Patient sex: F
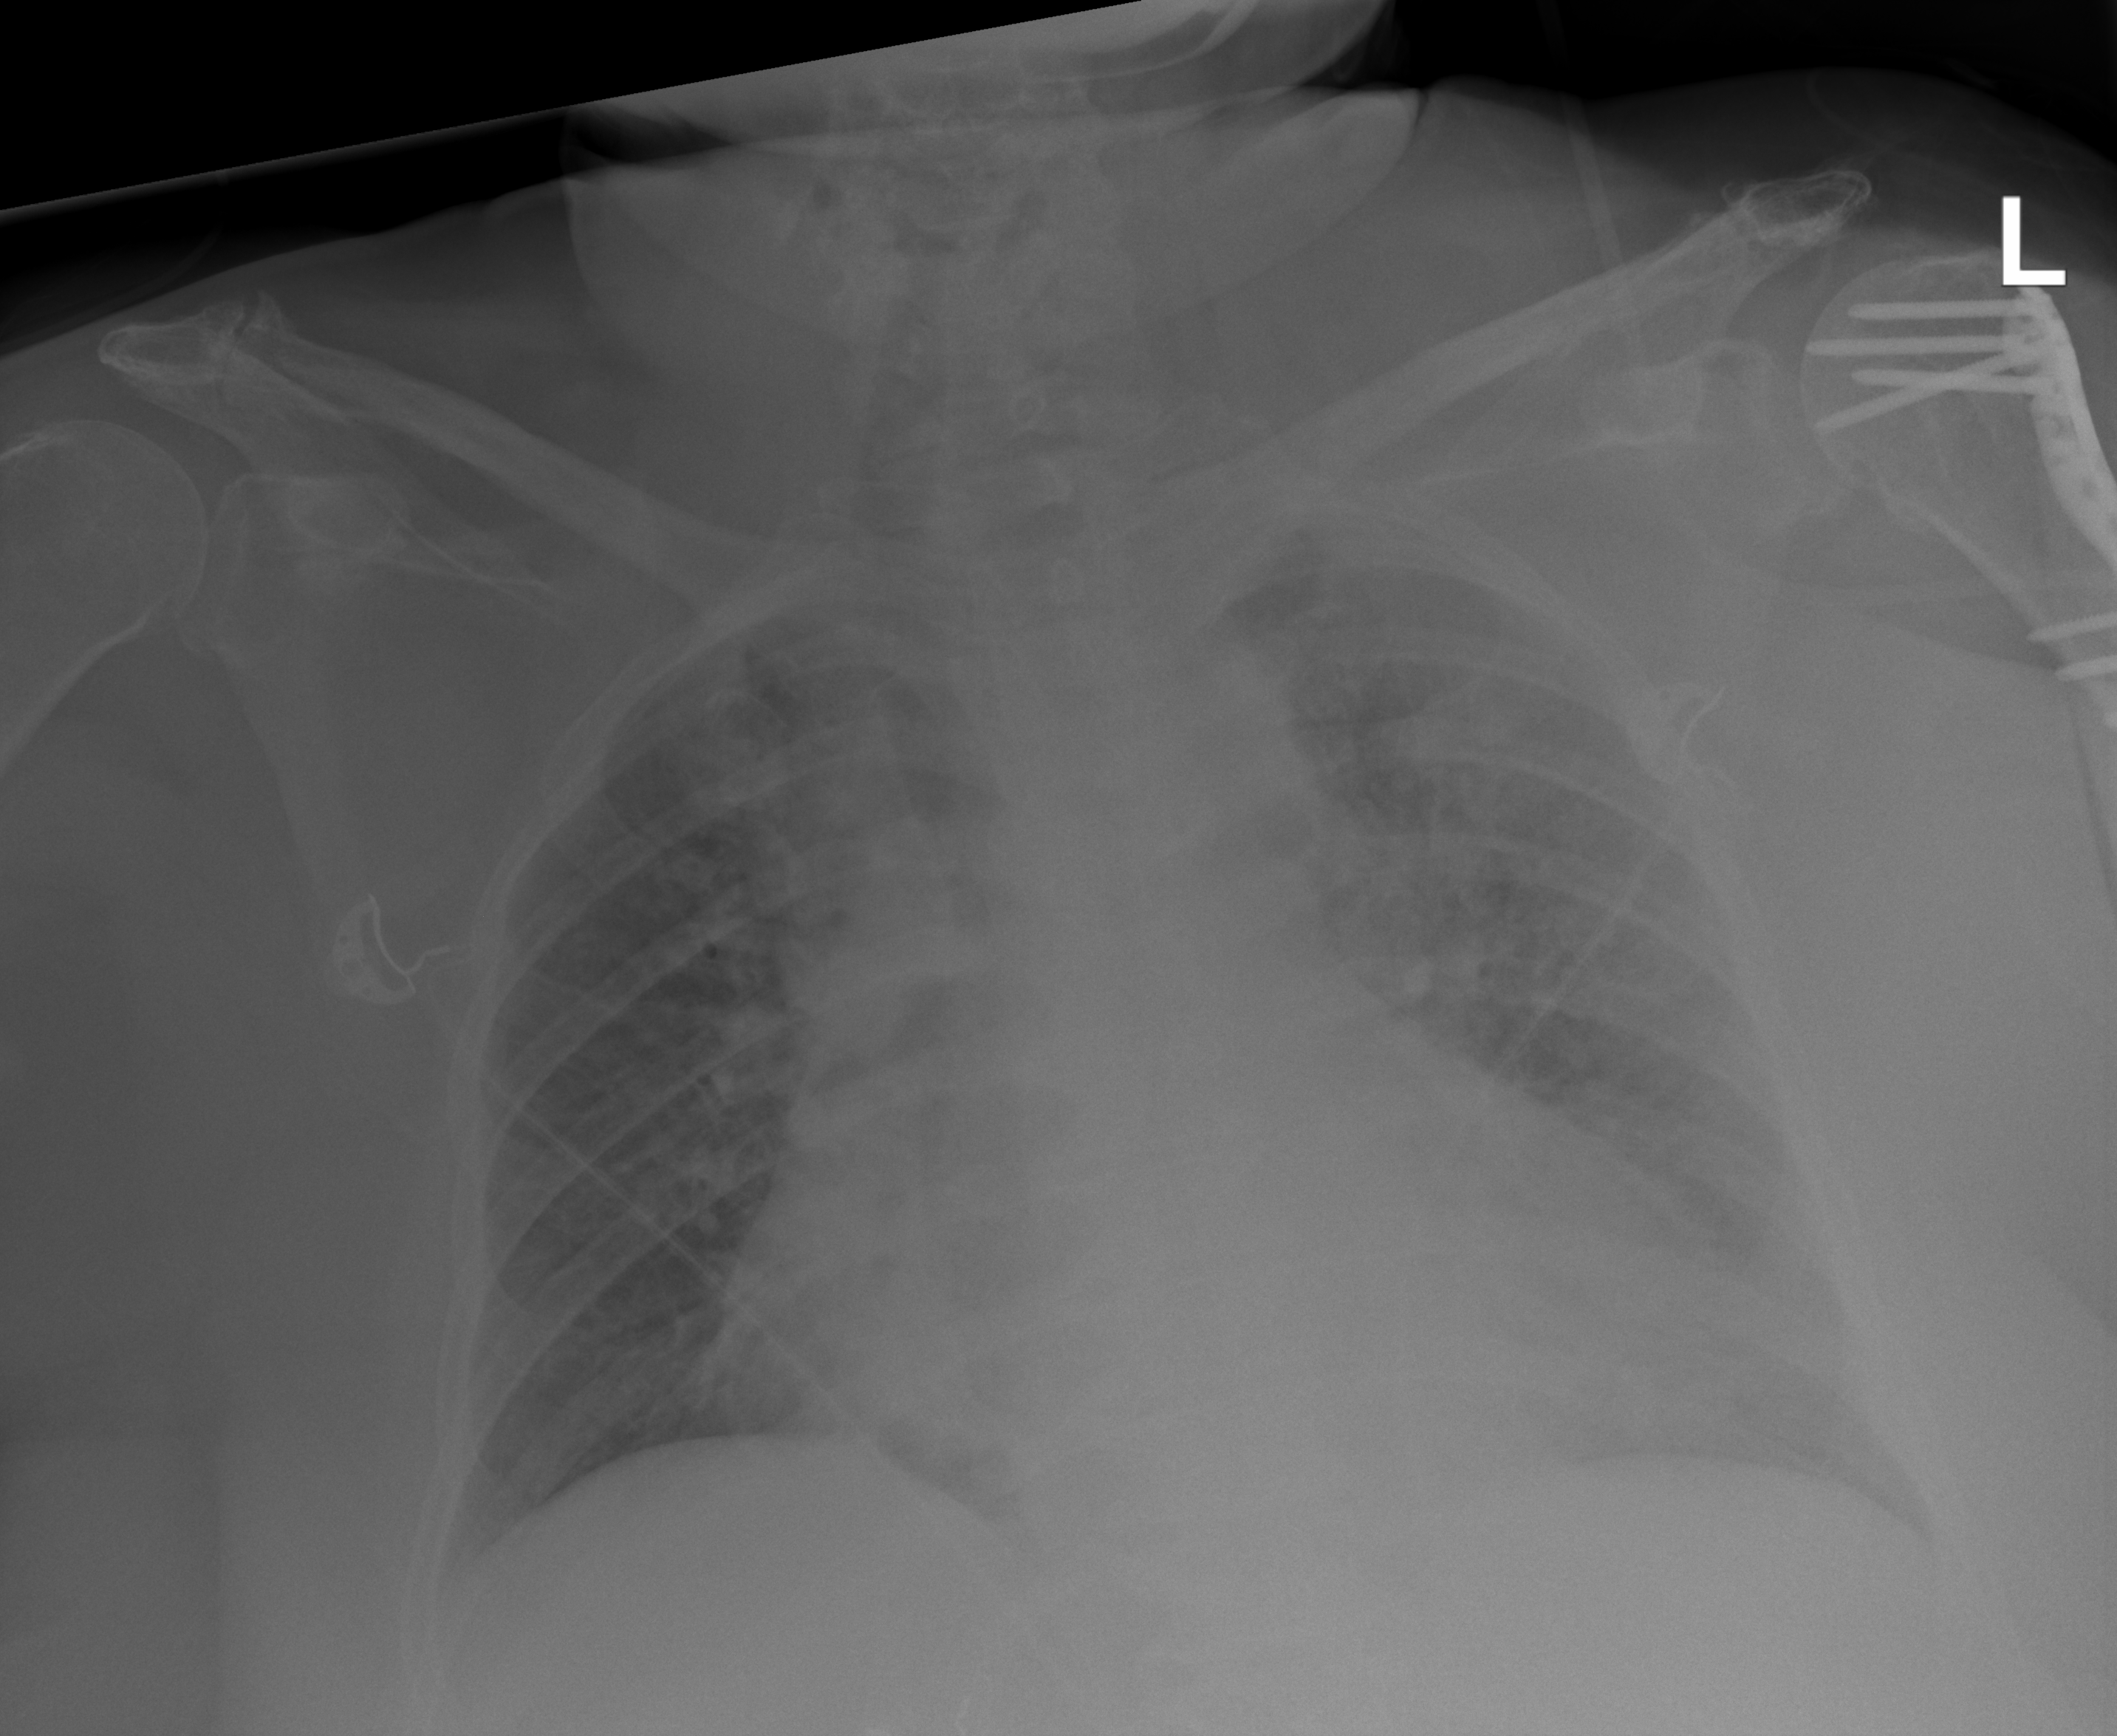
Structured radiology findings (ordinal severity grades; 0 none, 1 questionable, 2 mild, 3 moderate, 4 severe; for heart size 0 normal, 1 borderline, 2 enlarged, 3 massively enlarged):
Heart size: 2
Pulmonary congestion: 2
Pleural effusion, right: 0
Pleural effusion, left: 2
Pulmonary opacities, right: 1
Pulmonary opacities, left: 1
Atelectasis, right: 2
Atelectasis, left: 2